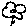
Label: flower